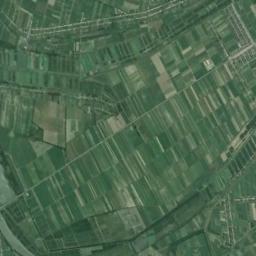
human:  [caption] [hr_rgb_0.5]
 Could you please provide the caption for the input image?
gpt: There are many rectangular farmlands of different shades .

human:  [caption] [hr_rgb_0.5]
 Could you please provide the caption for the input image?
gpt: There are some green rectangular farmland .

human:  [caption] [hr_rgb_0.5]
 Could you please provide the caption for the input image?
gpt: Lots of rectangular farmlands of different colors and sizes are arranged in neat rows .

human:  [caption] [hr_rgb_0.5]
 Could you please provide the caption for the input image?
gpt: Many dense, neatly arranged dark green, light green and tan mixed rectangular farmlands of different sizes .

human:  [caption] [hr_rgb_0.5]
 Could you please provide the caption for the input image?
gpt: There are many green rectangular farmlands and some yellow ones .